Aerial crown-view tile of a tropical tree (Barro Colorado Island, Panama), acquired 20241112:
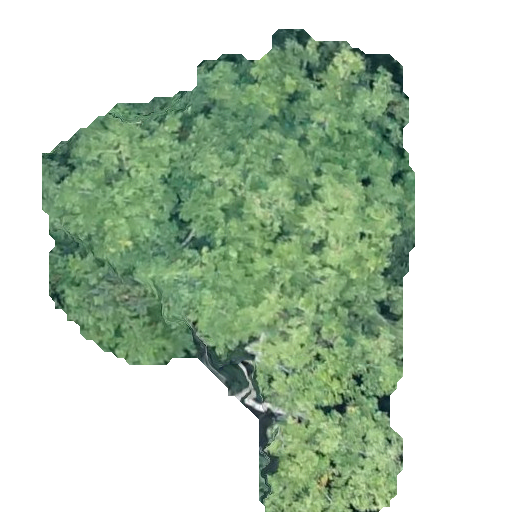
Species: Sapium glandulosum
GBIF accepted scientific name: Sapium glandulosum
Crown area: 191.268 m²